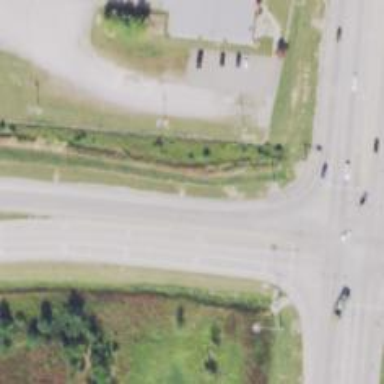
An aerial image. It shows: Trunk link highway.